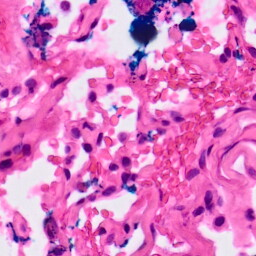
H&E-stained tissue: Lung